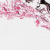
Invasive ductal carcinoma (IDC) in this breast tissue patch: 0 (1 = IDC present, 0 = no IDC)